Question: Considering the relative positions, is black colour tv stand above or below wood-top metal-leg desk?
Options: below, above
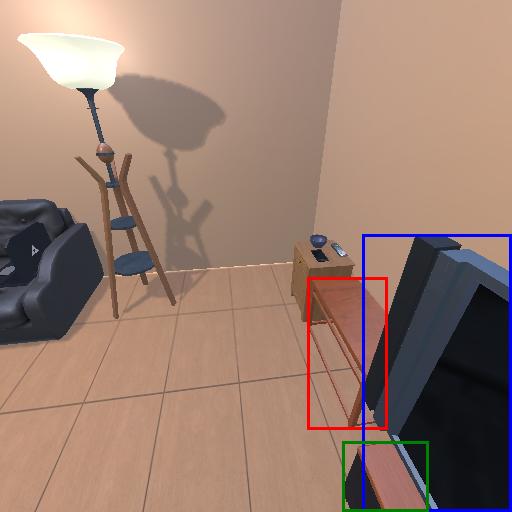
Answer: below